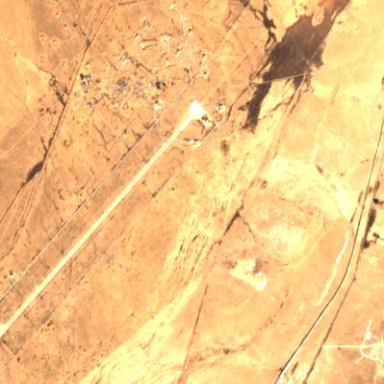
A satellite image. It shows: Military airfield located within aerodrome.